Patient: sex F, age 58
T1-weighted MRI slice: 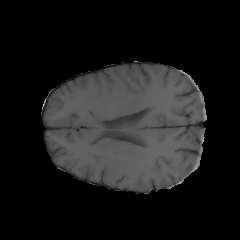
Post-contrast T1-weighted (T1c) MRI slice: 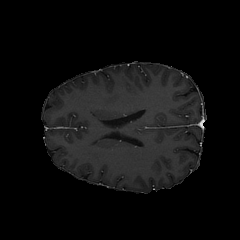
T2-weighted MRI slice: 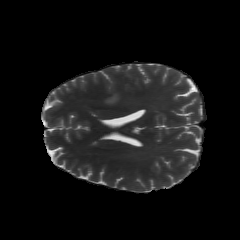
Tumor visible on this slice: yes
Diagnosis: Glioblastoma, IDH-wildtype
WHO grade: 4